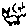
Label: cat